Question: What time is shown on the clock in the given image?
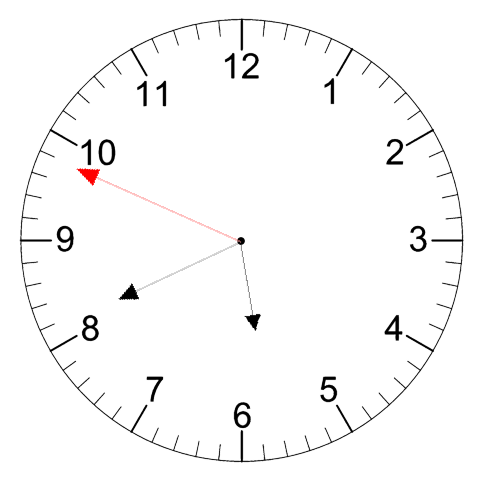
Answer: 05:40:49